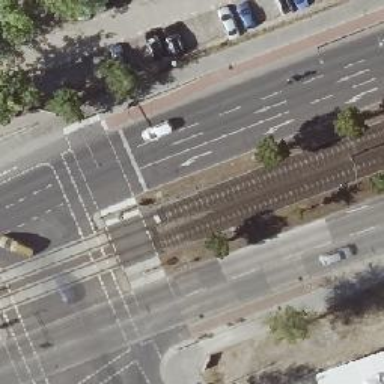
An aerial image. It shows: Tram crossing with traffic signals.